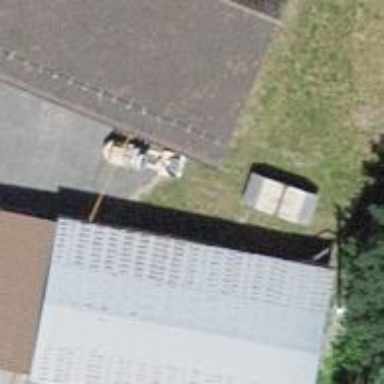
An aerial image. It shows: View of roof of building.